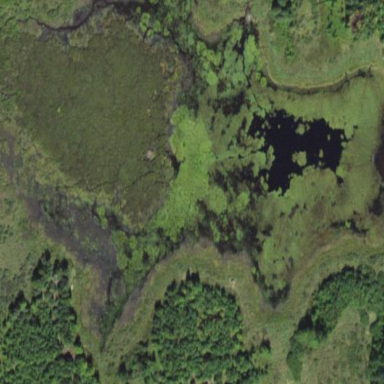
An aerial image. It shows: Serene pond surrounded by nature.